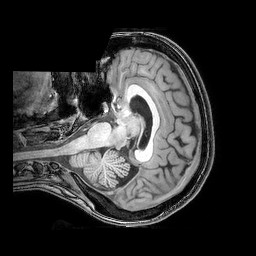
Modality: T1w
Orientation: axial
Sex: female
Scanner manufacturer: philips
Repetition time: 0.008055 s
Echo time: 0.00368 s